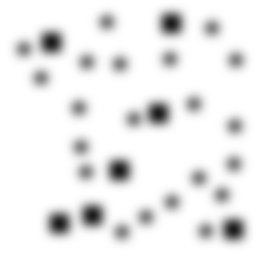
Squares: 7
Triangles: 0
Stars: 21
Total shapes: 28